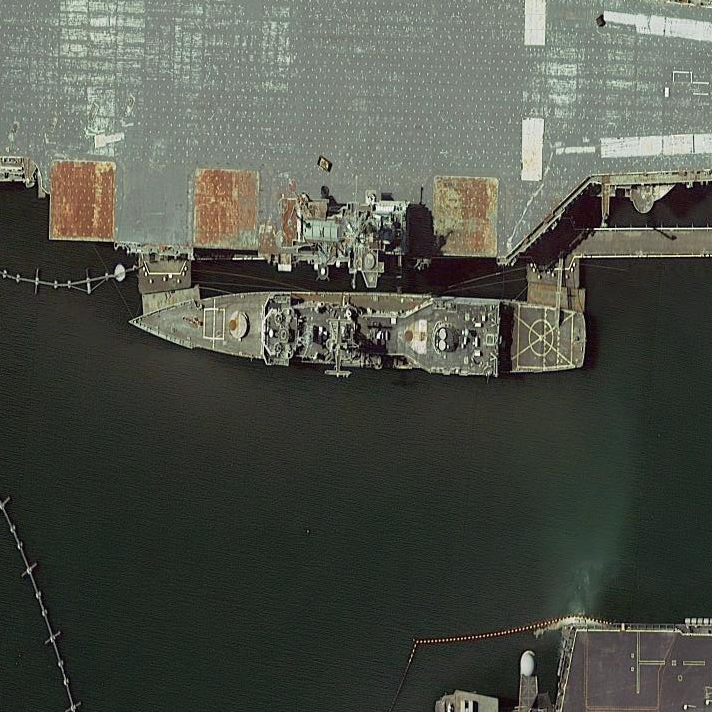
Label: cruiser